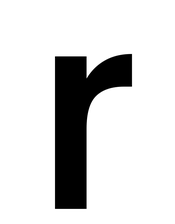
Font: Poppins-Medium